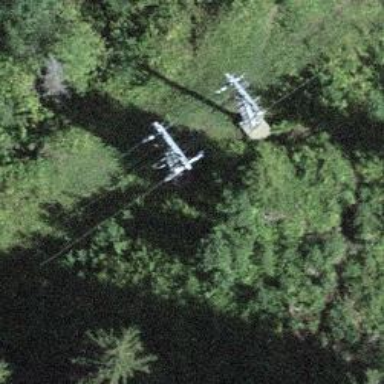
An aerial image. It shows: Pylon for aerialway.